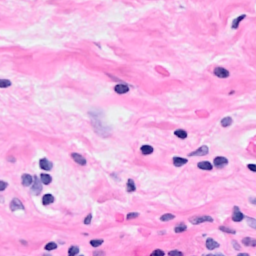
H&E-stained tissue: Breast